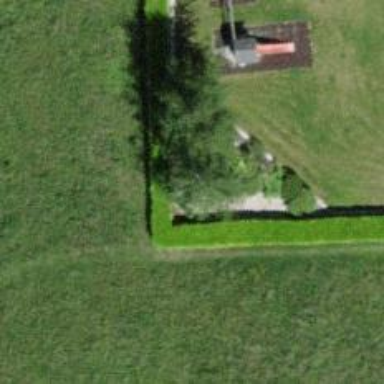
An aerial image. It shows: Hedge barrier.